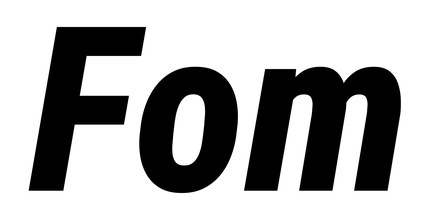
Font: Roboto-Italic_Condensed_ExtraBold_Italic